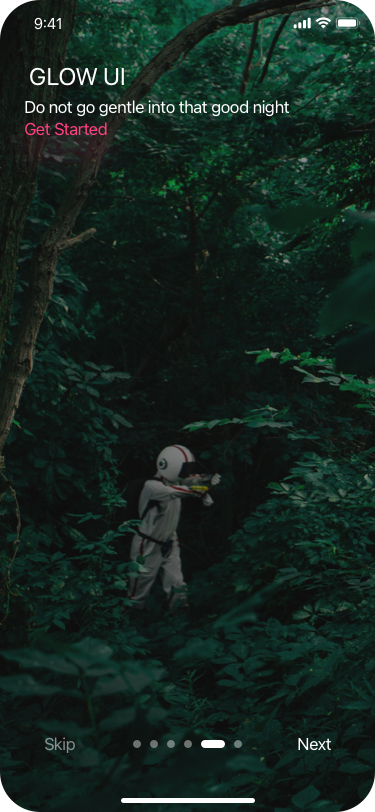
Text in this UI design:
Next
Skip
Get Started
Do not go gentle into that good night
Glow UI